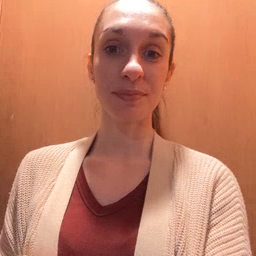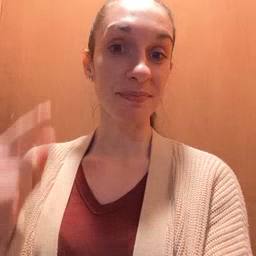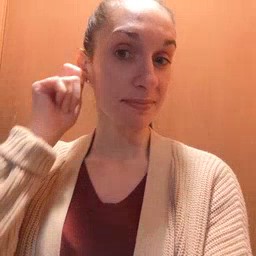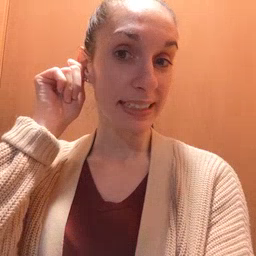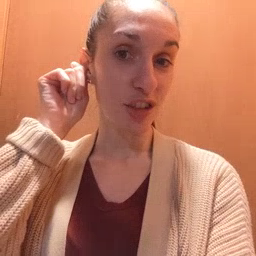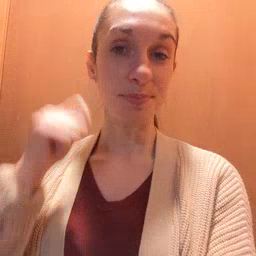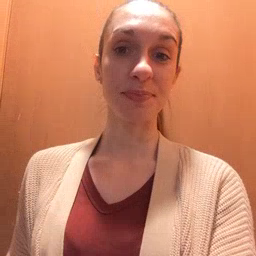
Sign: ear